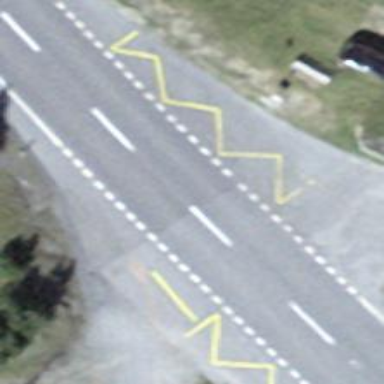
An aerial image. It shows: Bus stop with designated public transport stop position.